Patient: sex M, age 66
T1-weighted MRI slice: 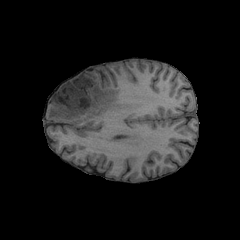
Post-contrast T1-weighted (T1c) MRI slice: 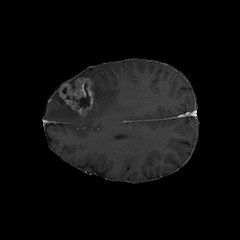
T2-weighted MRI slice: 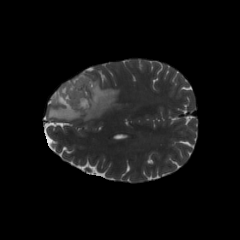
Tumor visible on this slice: yes
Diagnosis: Glioblastoma, IDH-wildtype
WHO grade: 4